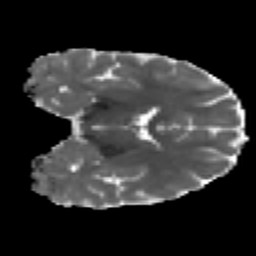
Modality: MD
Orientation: coronal
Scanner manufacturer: ge
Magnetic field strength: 3 T
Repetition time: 7.98 s
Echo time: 0.0701 s